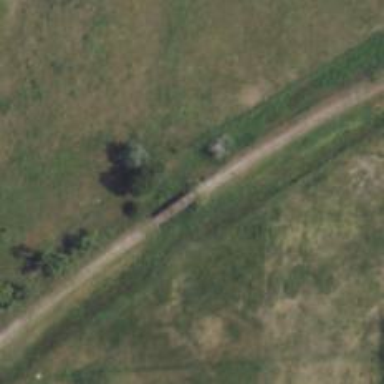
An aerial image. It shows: Disused railway bridge.